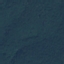
Label: Forest